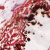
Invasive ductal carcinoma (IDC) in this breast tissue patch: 0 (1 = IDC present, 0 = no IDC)